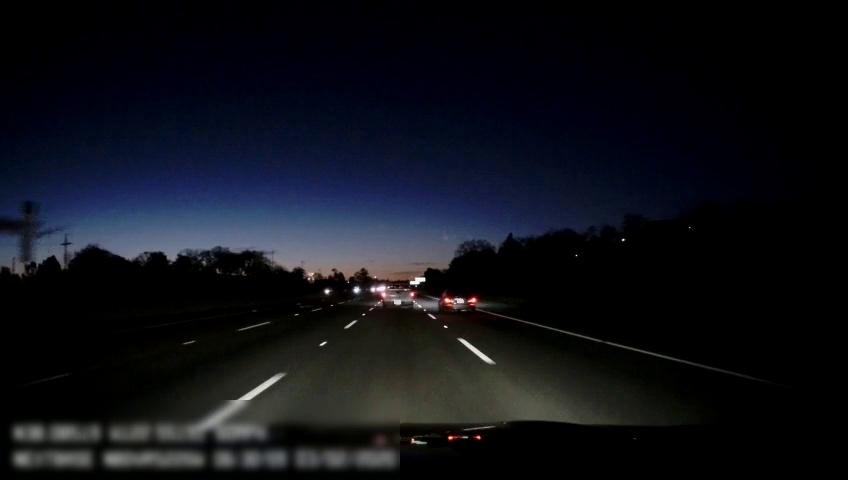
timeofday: Night
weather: Other
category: Drivable Space
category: Vehicles | Truck
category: Vehicles | Car
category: Lanes | Alternate Lane
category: Lanes | Alternate Lane
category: Lanes | Alternate Lane
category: Lanes | Alternate Lane
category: Lanes | Alternate Lane
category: Traffic | Signs